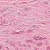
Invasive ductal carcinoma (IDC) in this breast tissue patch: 1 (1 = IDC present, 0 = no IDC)